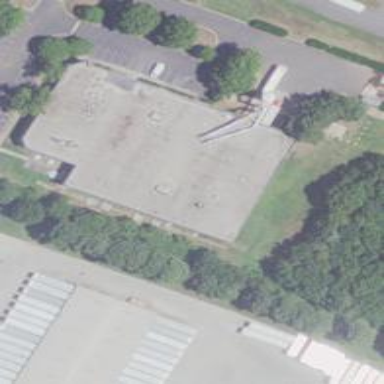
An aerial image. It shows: Industrial building.